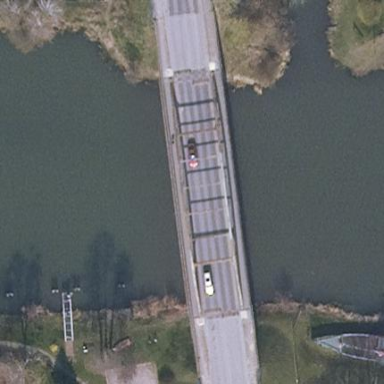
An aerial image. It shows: Truss bridge that is man-made.